Question: Since changing to the AIR 3.6 I'm getting many errors such as:
Could not resolve <s:Sequence> to a component implementation.

If I switch to the built in Flex SDK 4.6.0 it works fine. I'm using Flash Builder 4.6.
I think that this is because there is a new compiler for ActionScript and that new compiler is included with the SDK and that is causing problems for Flex projects. I read this on the AIR SDK download page (which I did not notice before):
'Note : Flex users will need to download the original AIR SDK without the new compiler.'
<URL>
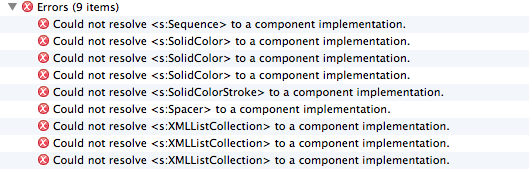
Answer: I was using the AIR SDK 3.6 with Compiler. I had to use the AIR SDK 3.6 only (no compiler). There's a link to it further down the <URL> after the text "Note : Flex users will need to download the original AIR SDK without the new compiler."